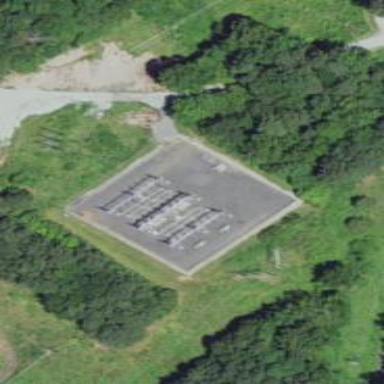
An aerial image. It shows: Power substation with fence around it. The substation is used for switching.